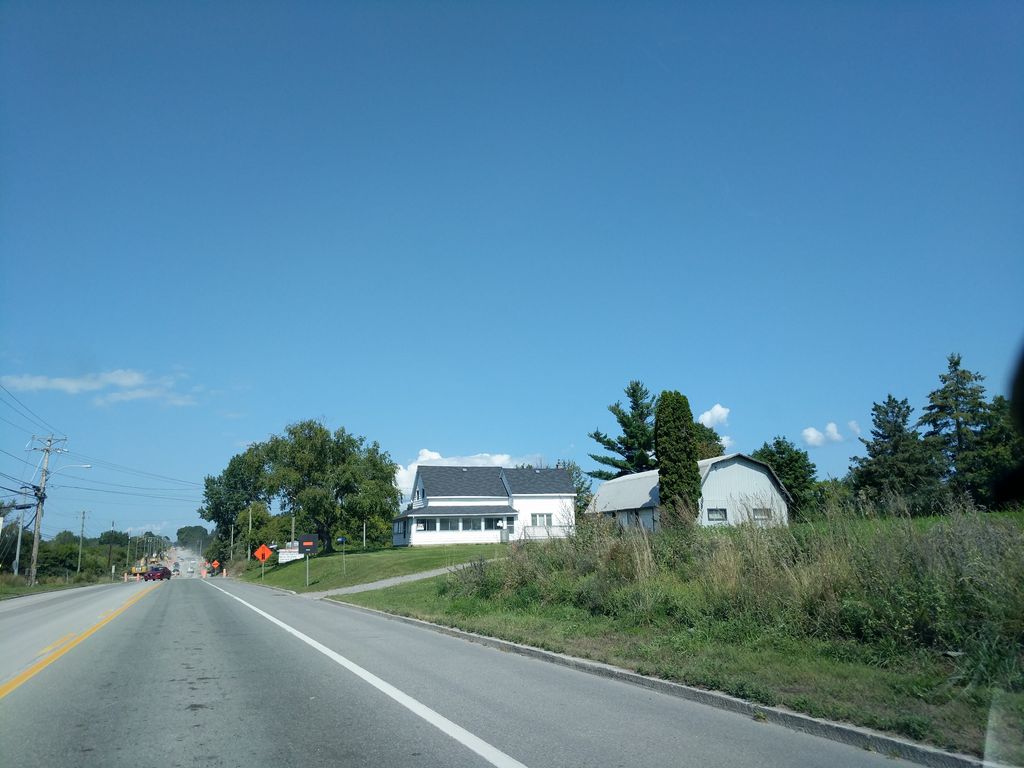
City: ottawa-gatineau